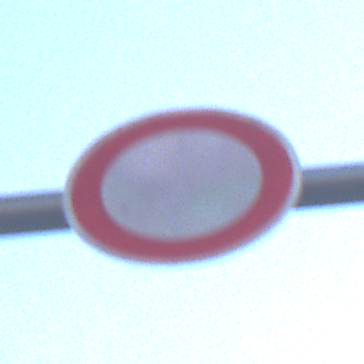
Verkehrszeichen: VerbotFahrzeugeAllerArt
Umgebung: Outdoor, Urban
Tageszeit: SunriseSunset
Wetter: PartlyCloudy
Licht: Natural
Jahreszeit: NotSpecified
Kontrast: LowContrast